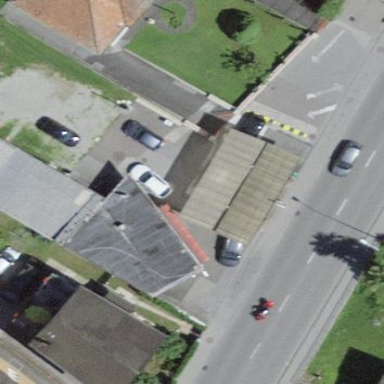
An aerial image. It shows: Fuel station located under roof.